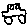
Label: car